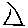
Label: triangle